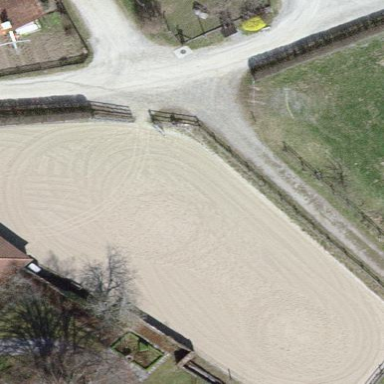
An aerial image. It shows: Equestrian pitch for leisure land activities.